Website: bh-photo
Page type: store-pickup
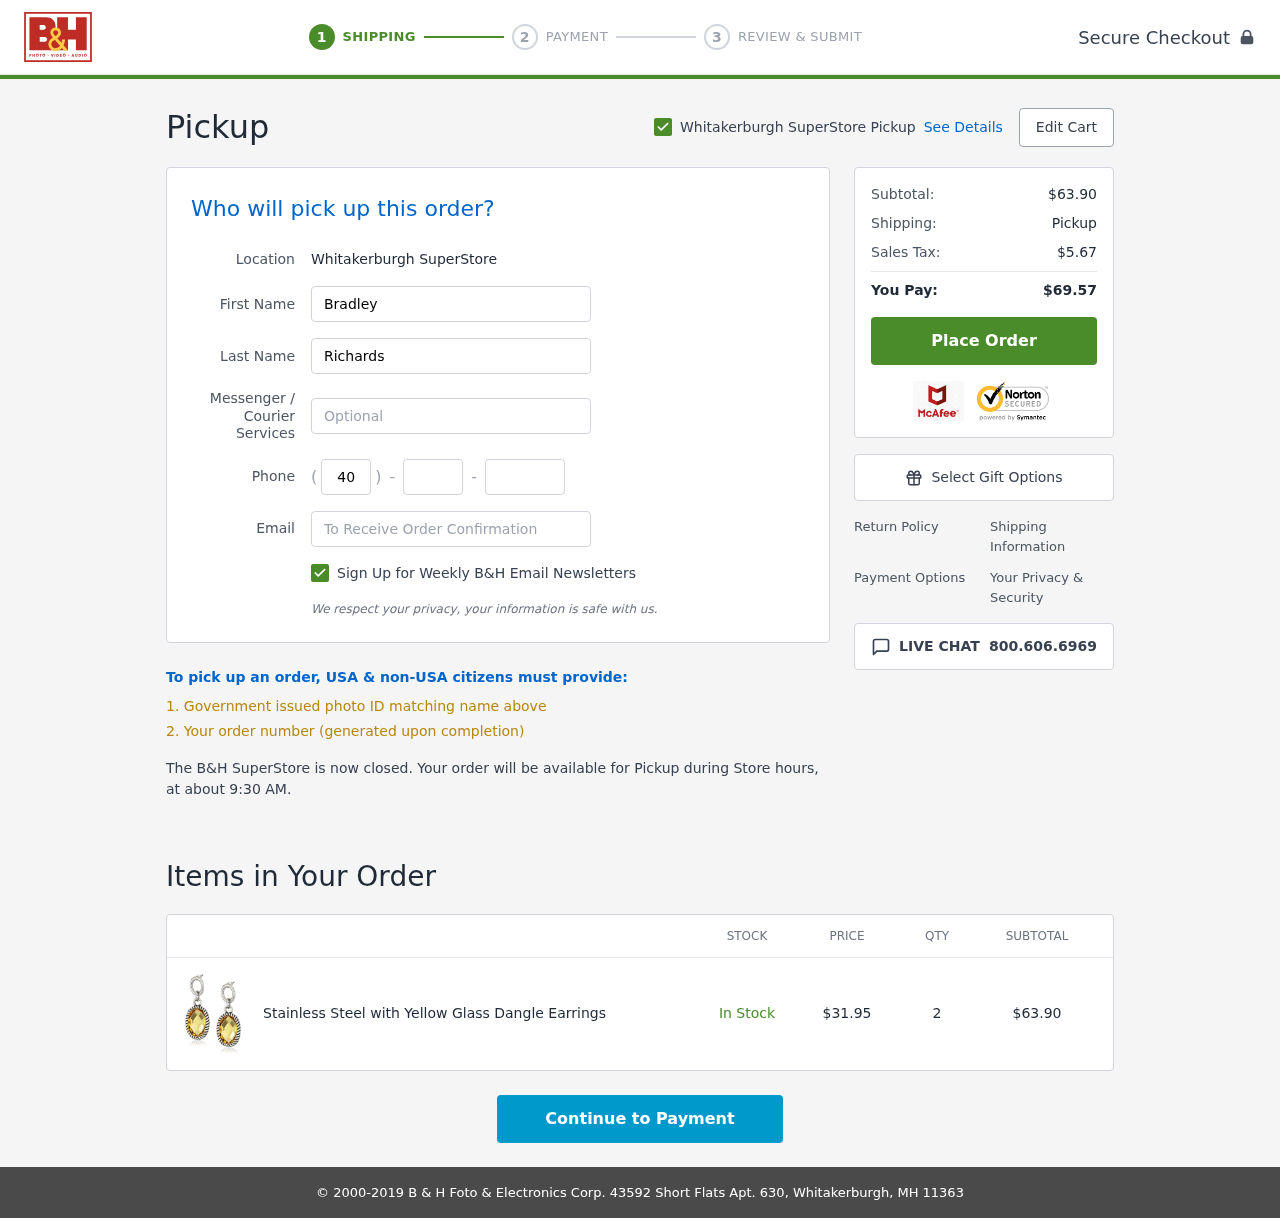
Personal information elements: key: PII_EMAIL
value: bradley.richards@gmail.com
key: PII_FIRSTNAME
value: Bradley
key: PII_LASTNAME
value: Richards
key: PII_LOCATION1_CITY
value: Whitakerburgh SuperStore Pickup
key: PII_LOCATION1_CITY
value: Whitakerburgh SuperStore
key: PII_PHONE_AREA
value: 409
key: PII_PHONE_PREFIX
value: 210
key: PII_PHONE_SUFFIX
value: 6811
Product elements: key: PRODUCT1_NAME
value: Stainless Steel with Yellow Glass Dangle Earrings
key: PRODUCT1_PRICE
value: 31.95
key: PRODUCT1_QUANTITY
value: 2
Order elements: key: ORDER_SUBTOTAL
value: $63.90
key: ORDER_TAX
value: $5.67
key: ORDER_TOTAL
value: $69.57